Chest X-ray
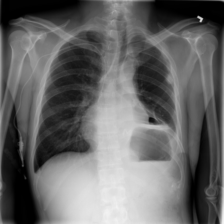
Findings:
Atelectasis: negative
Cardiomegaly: negative
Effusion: negative
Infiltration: negative
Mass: negative
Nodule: negative
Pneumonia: negative
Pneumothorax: negative
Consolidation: negative
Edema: negative
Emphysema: negative
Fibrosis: negative
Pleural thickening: positive
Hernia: negative